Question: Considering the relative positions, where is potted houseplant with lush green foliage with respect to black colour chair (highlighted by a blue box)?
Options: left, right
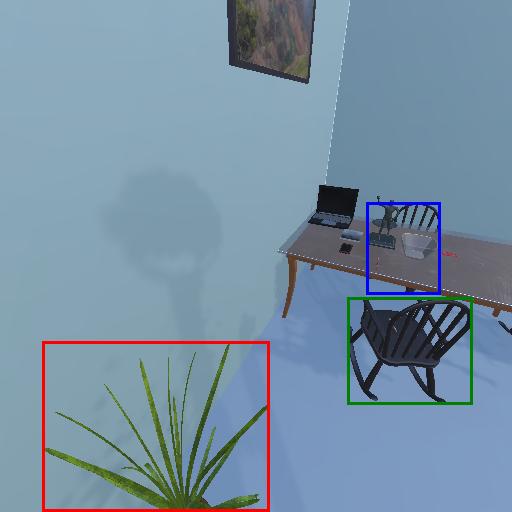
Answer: left